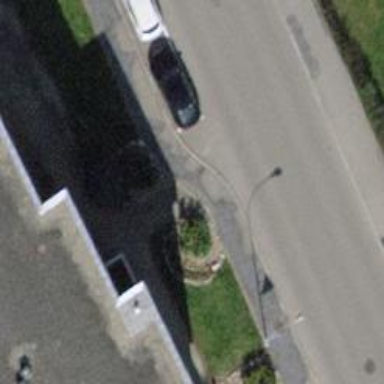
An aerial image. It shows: Footway made of paving stones.